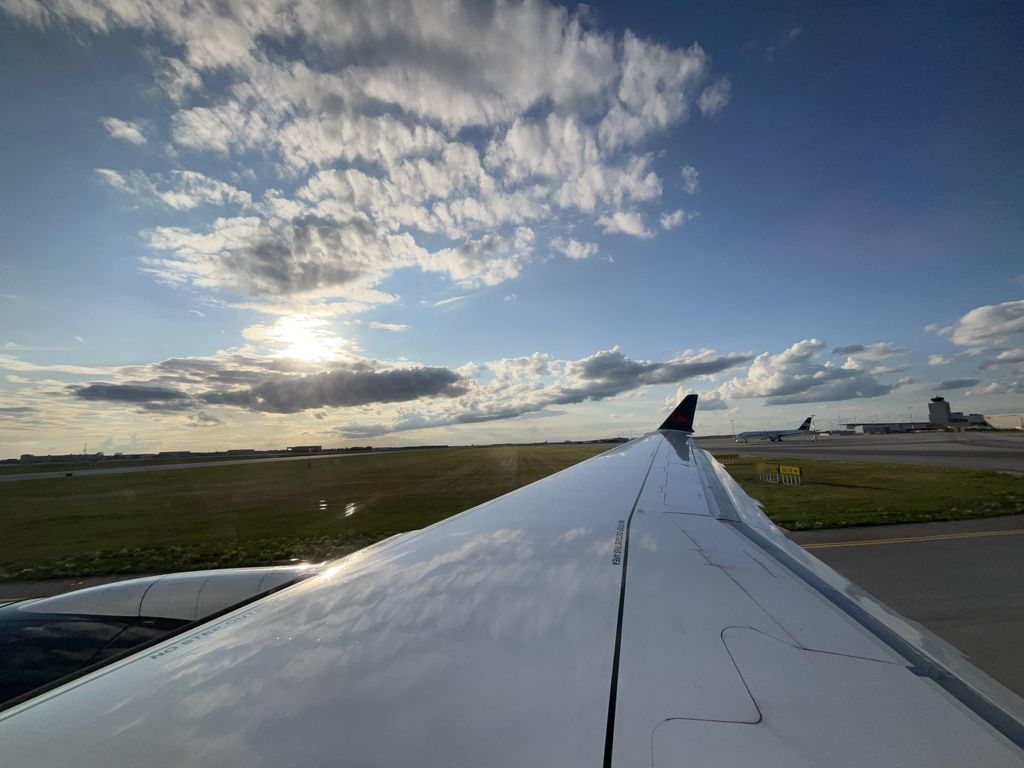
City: winnipeg